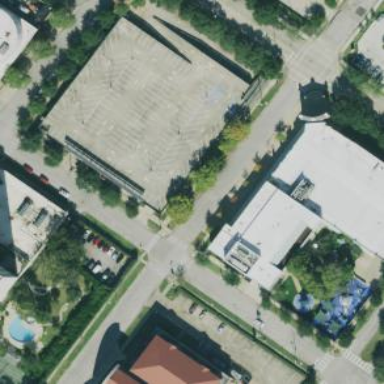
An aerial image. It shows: Multi-storey parking building.